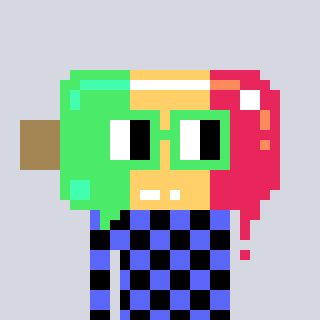
a pixel art character with square light green glasses, a icepop-shaped head and a purple-colored body on a cool background